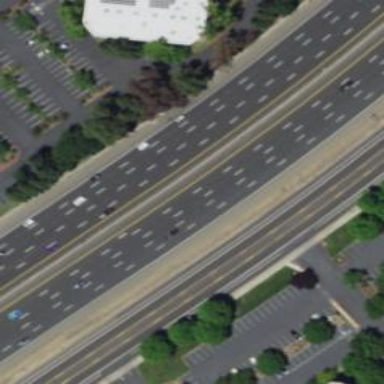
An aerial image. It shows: Motorway.